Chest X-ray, PA view. Patient: 44 years old, sex F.
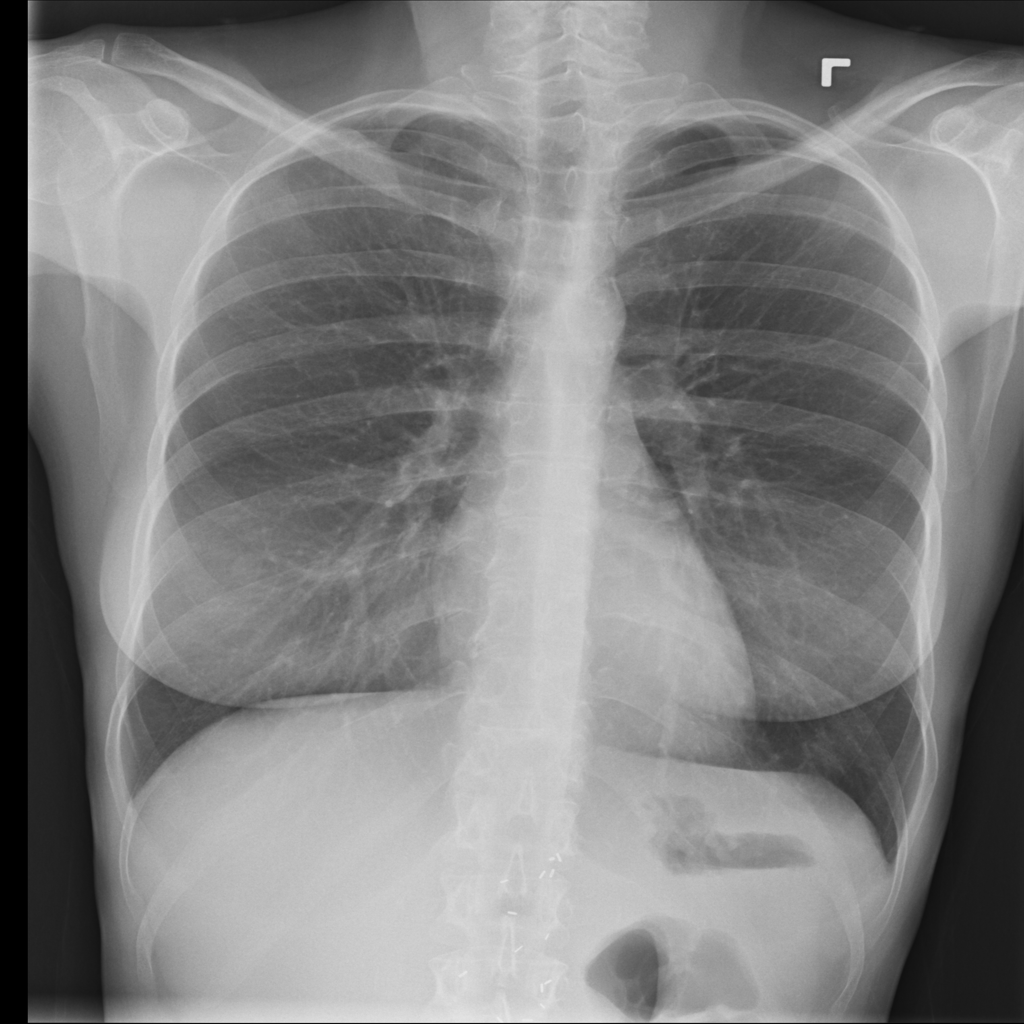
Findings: Atelectasis, Effusion